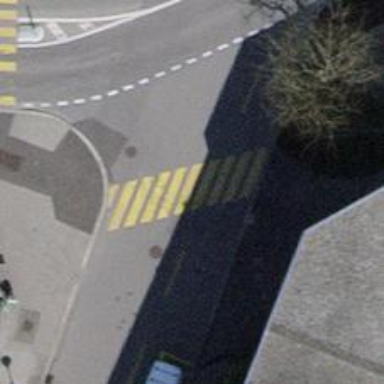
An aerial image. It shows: Marked crossing with zebra markings.